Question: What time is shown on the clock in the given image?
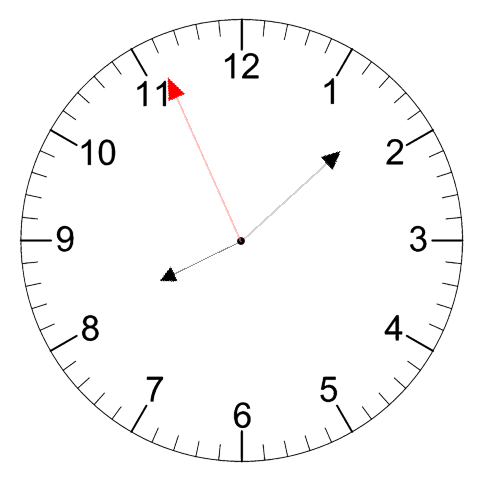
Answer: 08:07:56